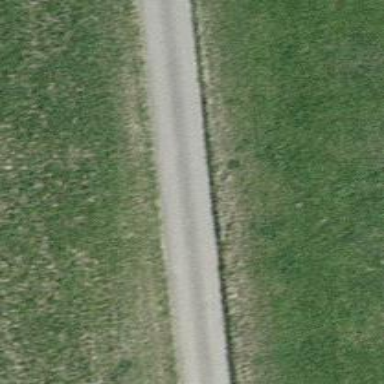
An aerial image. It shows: Paved driveway with grade1 tracktype surface.